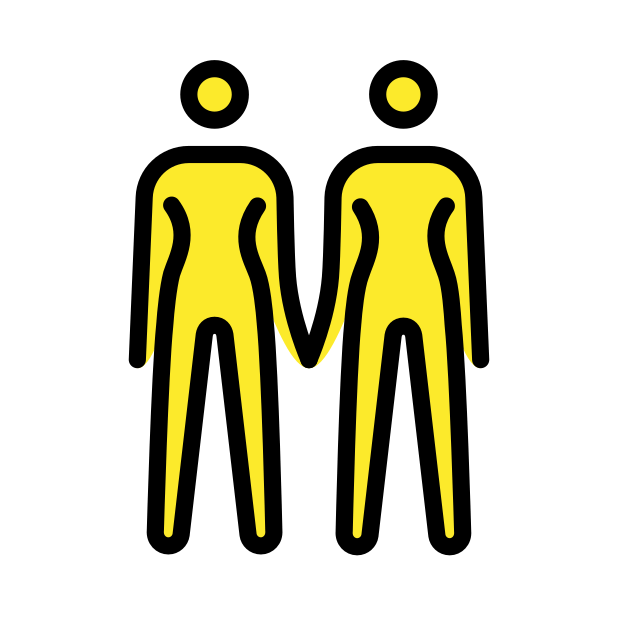
women holding hands